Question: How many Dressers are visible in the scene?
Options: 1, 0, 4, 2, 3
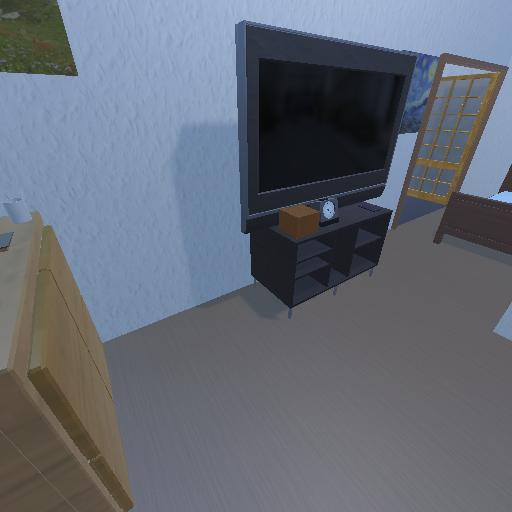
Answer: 1